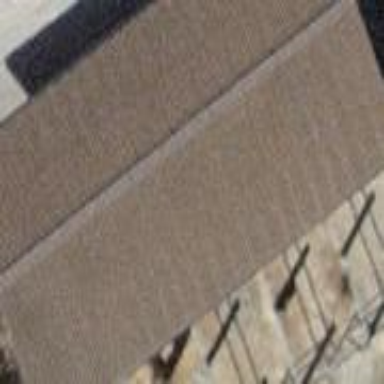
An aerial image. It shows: View of roof of building.